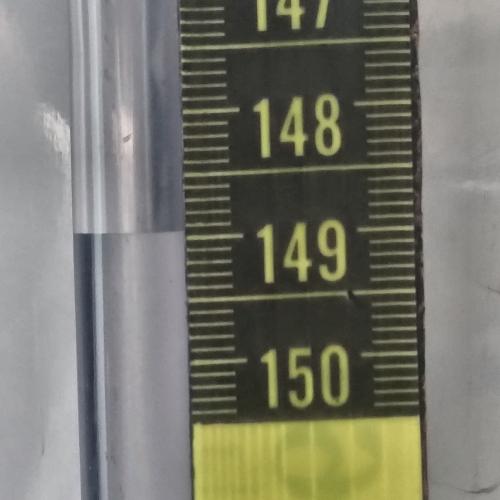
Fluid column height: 148.9 cm